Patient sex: M
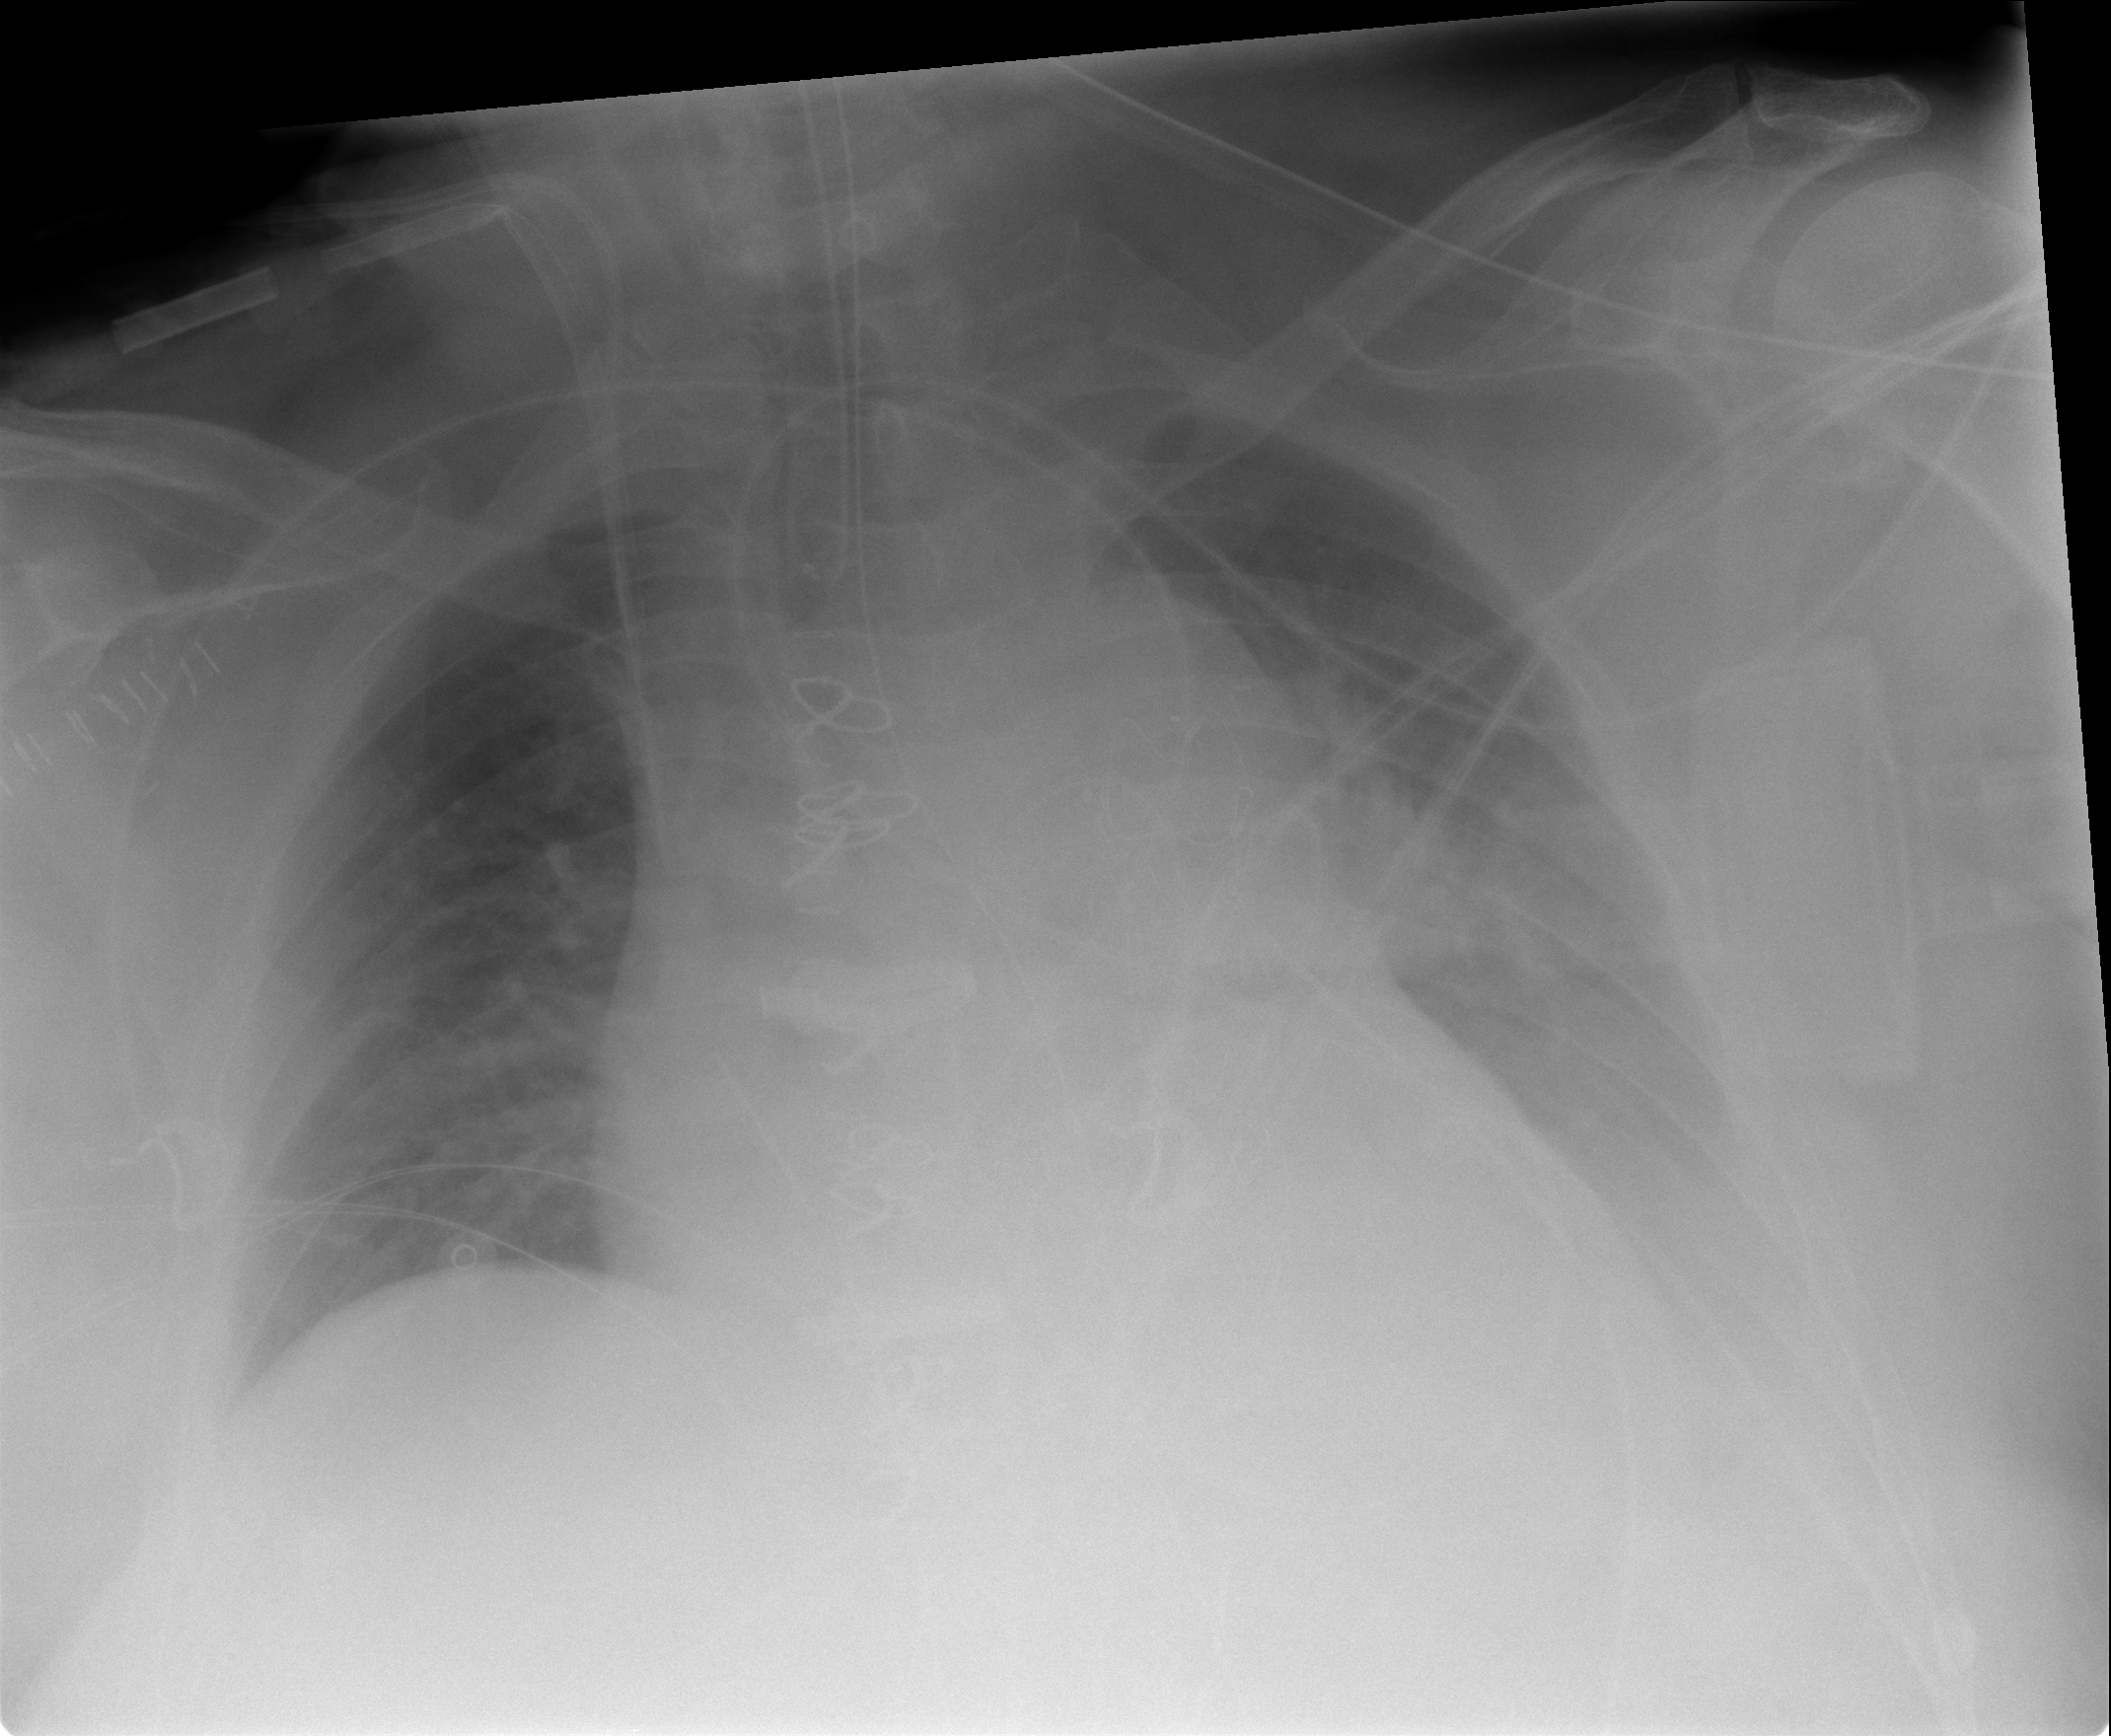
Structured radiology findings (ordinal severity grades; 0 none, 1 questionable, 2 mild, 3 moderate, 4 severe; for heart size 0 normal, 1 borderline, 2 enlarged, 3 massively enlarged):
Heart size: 2
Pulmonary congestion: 2
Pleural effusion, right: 0
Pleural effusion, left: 3
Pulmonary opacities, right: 1
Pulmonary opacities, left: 2
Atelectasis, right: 0
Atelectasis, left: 2